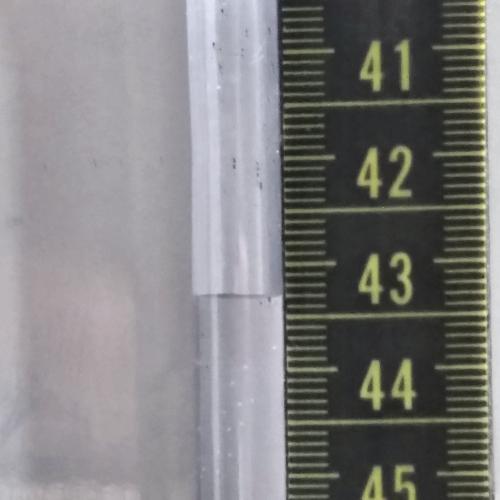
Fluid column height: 43.3 cm